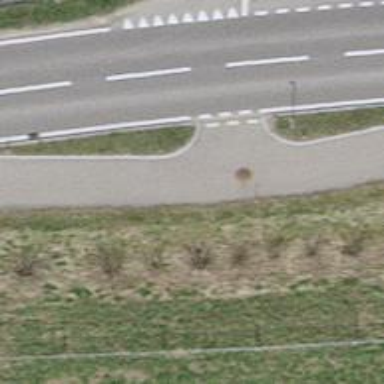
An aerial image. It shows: Asphalt cycleway.